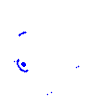
Particle: electron